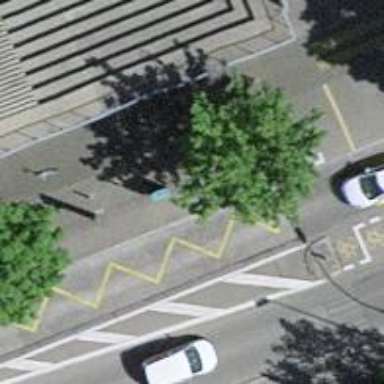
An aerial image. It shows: Bollard barrier.